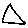
Label: triangle